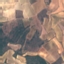
Label: PermanentCrop